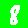
Digit: 8